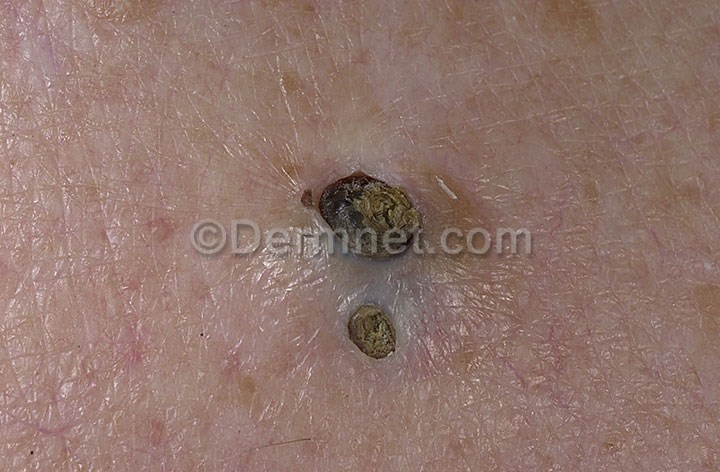
Disease: Seborrheic Keratoses and other Benign Tumors